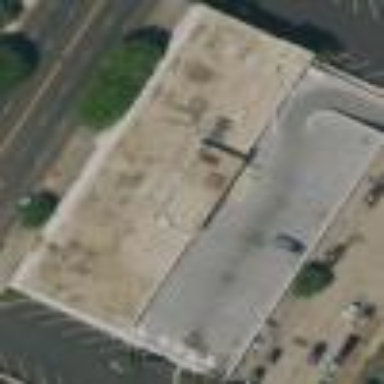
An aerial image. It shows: Commercial building.